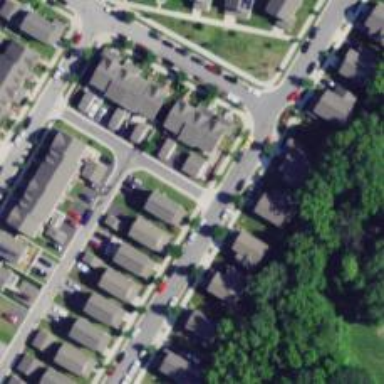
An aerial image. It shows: Alleyway designated as service road.